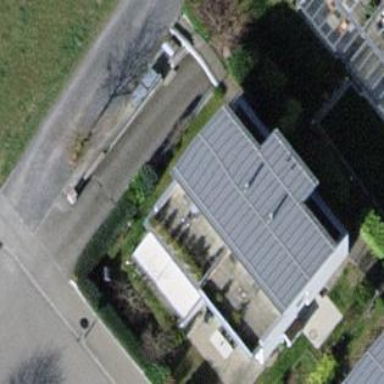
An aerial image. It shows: Terrace building.